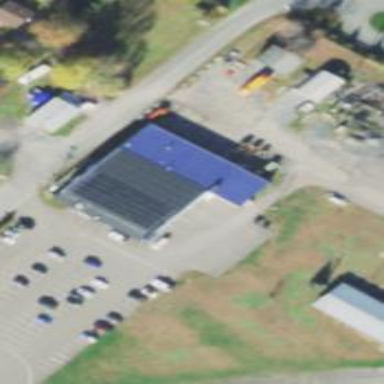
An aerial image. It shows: Fire station building.